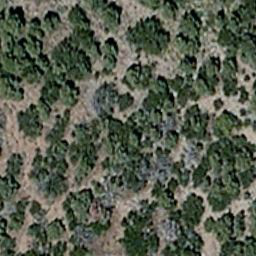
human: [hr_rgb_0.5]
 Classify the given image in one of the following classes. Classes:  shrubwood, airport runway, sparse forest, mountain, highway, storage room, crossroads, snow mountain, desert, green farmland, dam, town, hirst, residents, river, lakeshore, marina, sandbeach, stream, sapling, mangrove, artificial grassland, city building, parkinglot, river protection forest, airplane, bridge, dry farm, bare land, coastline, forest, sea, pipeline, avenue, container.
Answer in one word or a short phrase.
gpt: sparse forest